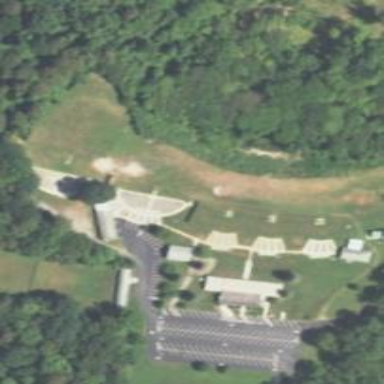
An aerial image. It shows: Shooting range building.